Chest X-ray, AP view. Patient: 64 years old, sex M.
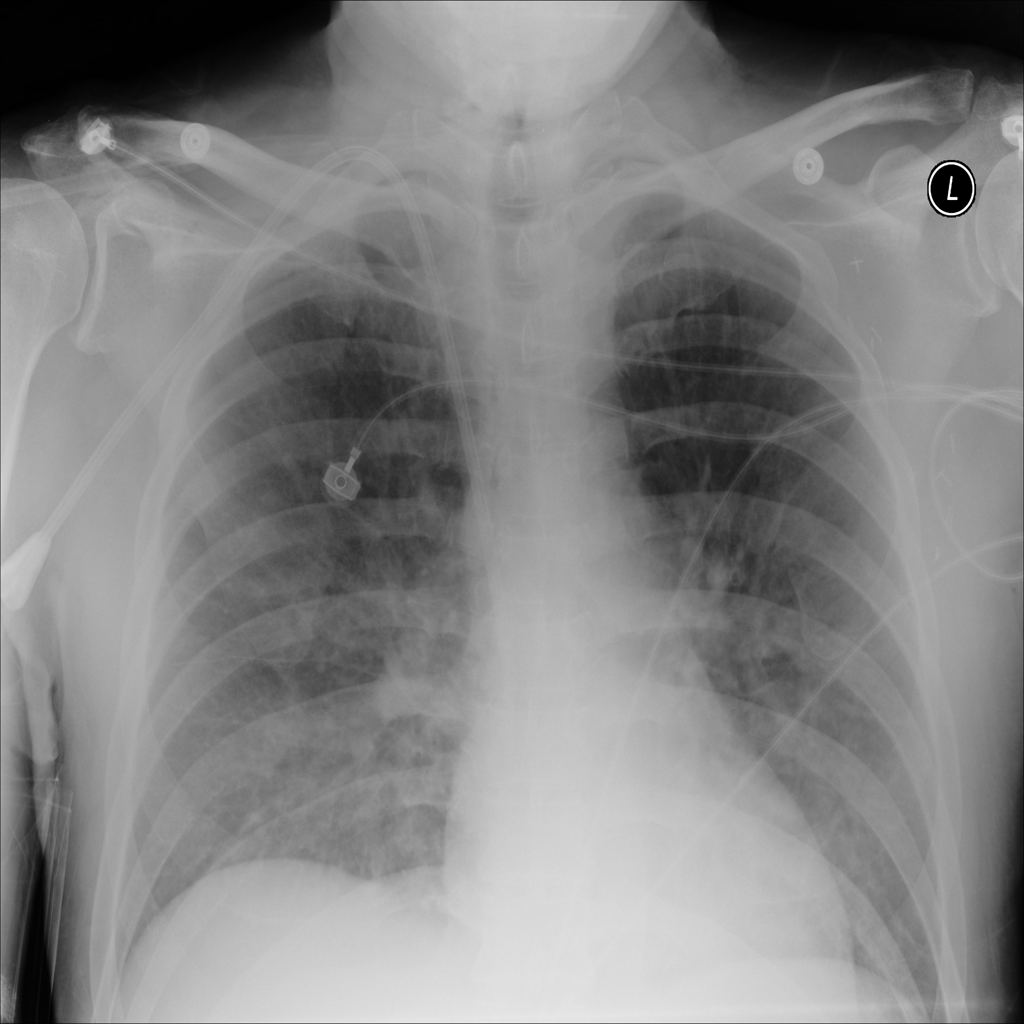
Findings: No Finding